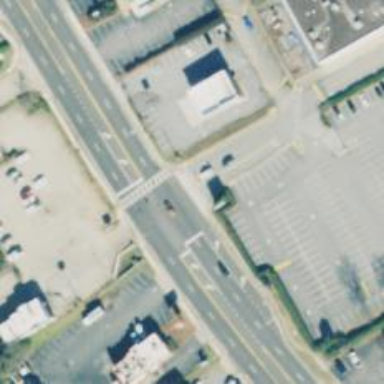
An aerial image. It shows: Marked crossing on footway.